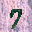
Label: 7